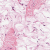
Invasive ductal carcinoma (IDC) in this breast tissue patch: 0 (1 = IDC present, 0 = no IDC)